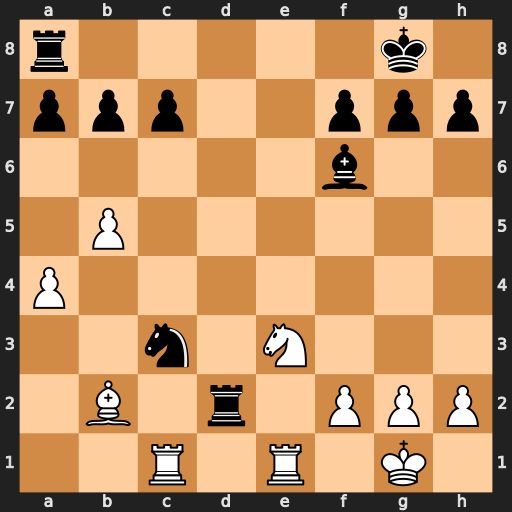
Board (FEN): r5k1/ppp2ppp/5b2/1P6/P7/2n1N3/1B1r1PPP/2R1R1K1
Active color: w
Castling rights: -
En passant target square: -
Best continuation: Bxc3 Bxc3 Rxc3